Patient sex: M
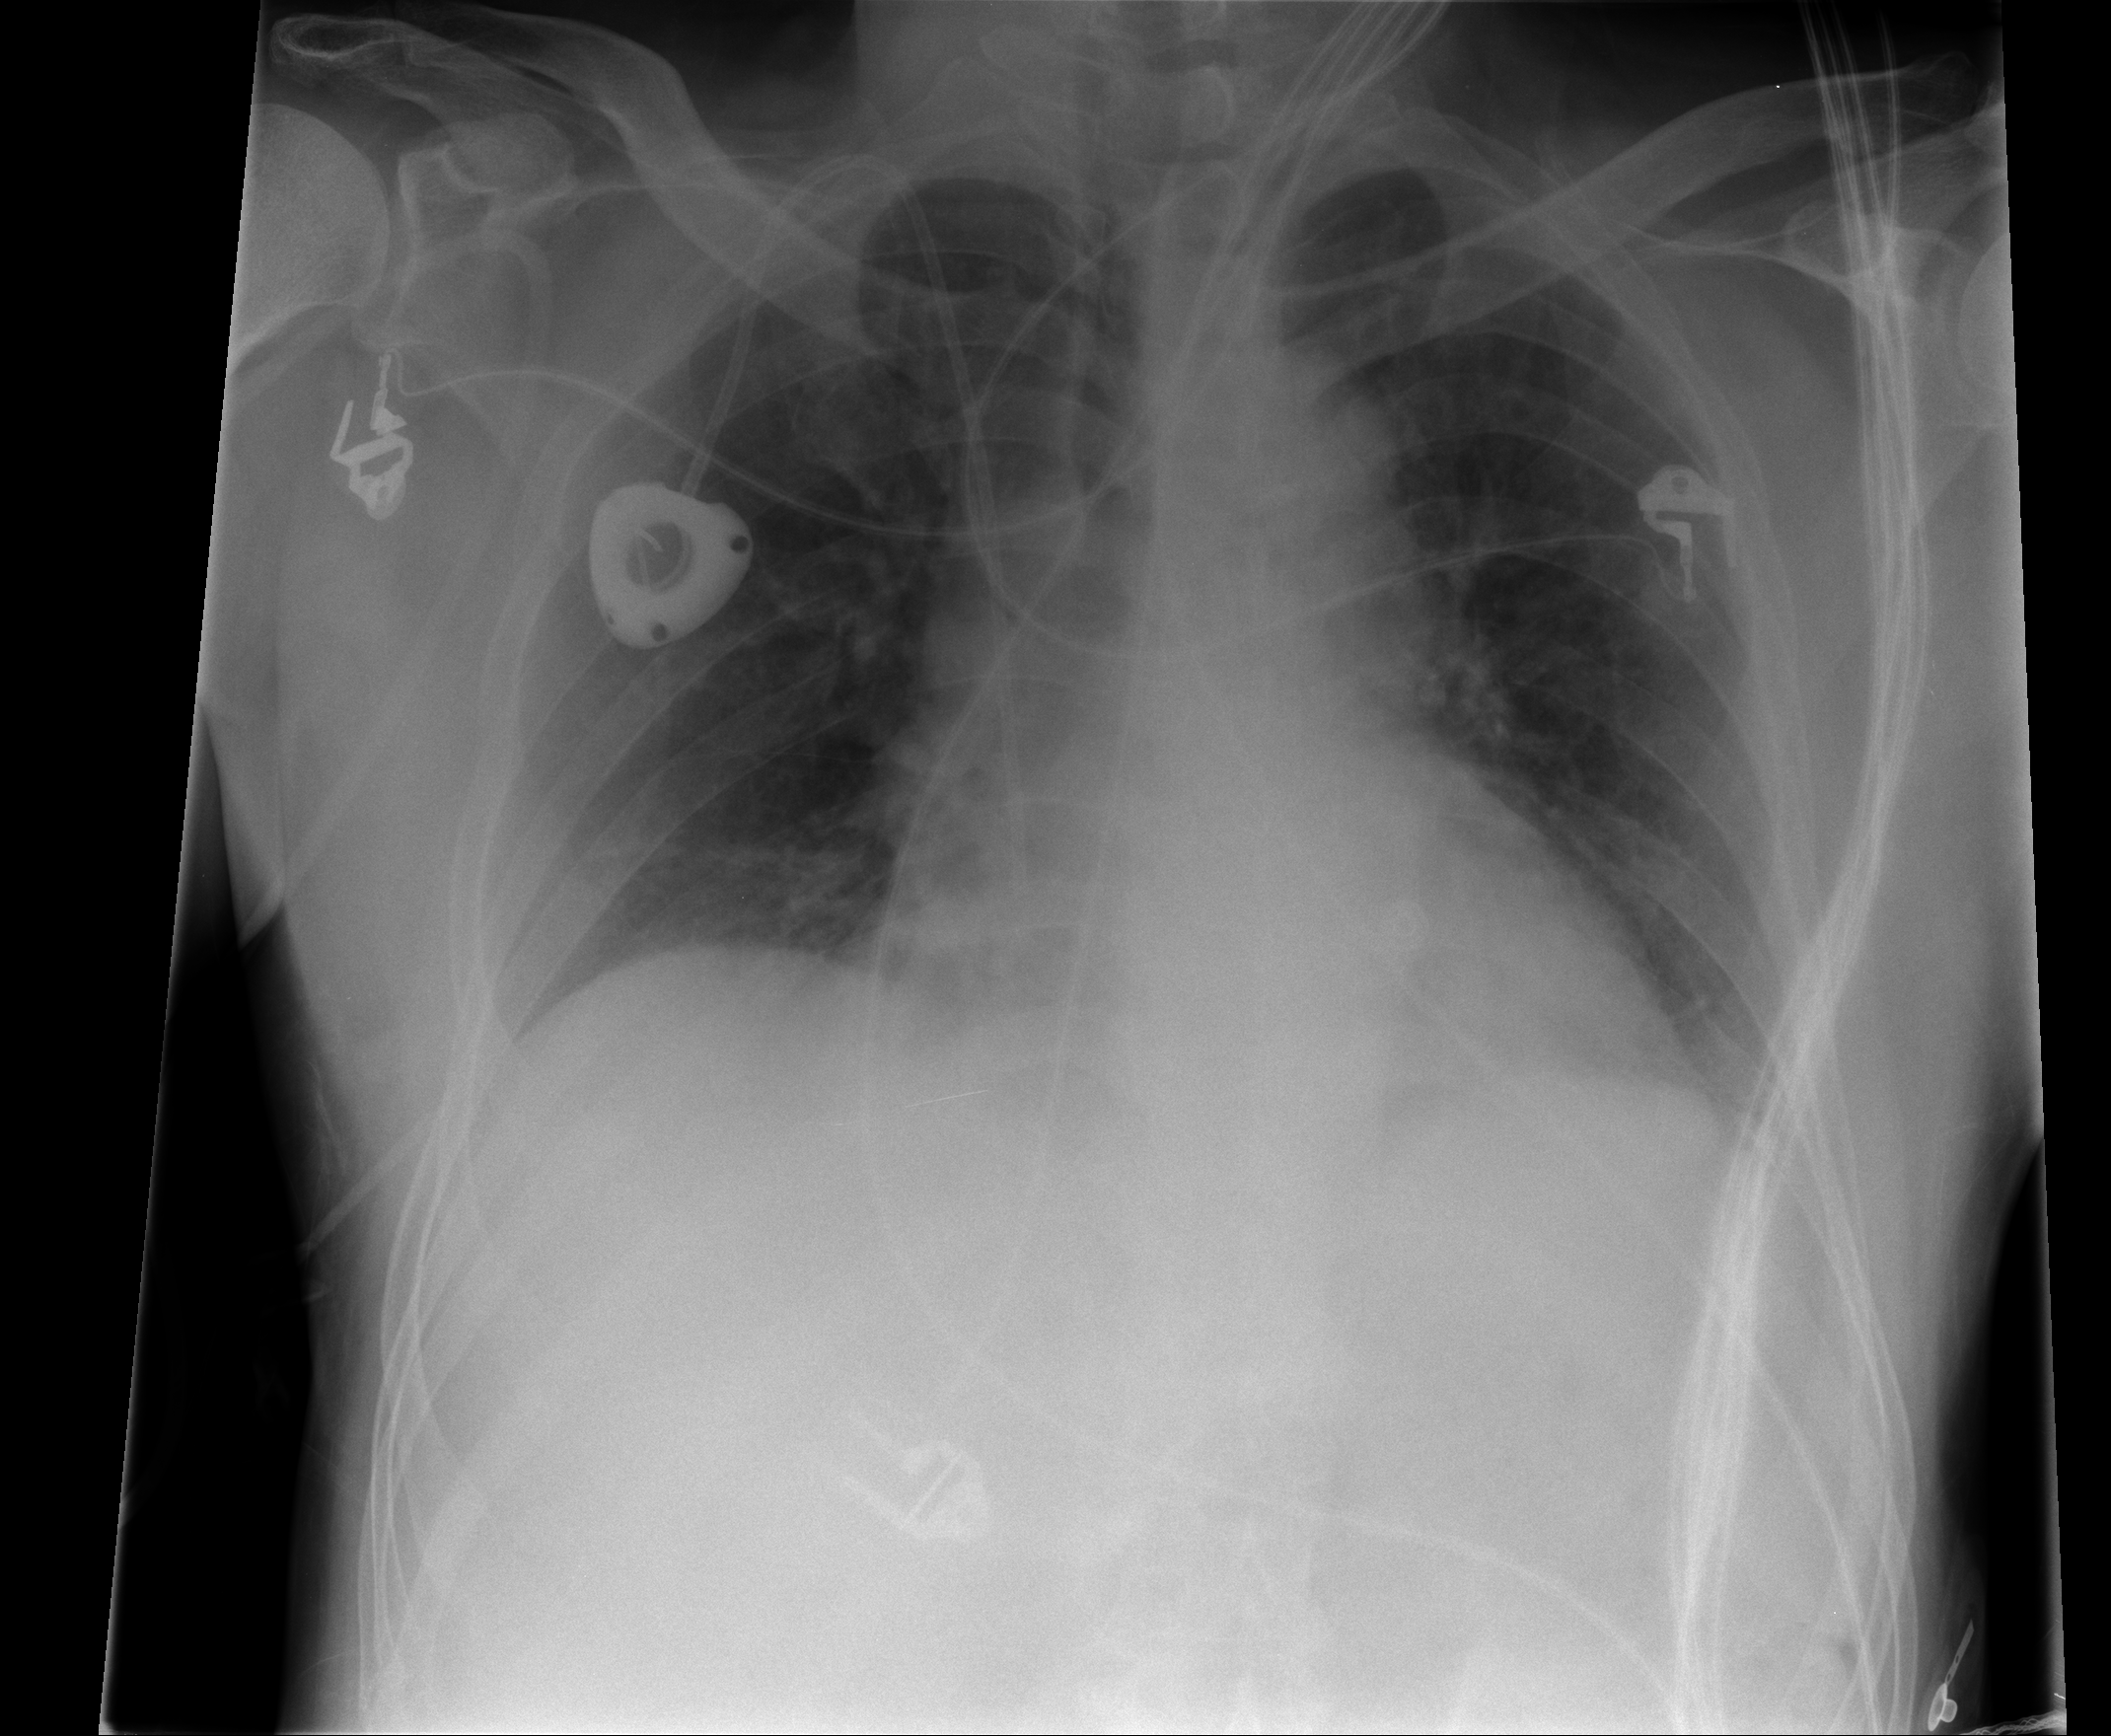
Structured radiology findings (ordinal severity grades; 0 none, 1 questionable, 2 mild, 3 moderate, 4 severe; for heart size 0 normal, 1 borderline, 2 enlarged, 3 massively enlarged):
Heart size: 1
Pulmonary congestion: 0
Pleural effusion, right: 0
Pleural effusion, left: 0
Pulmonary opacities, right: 0
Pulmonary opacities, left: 0
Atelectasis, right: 2
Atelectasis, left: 2